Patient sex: M
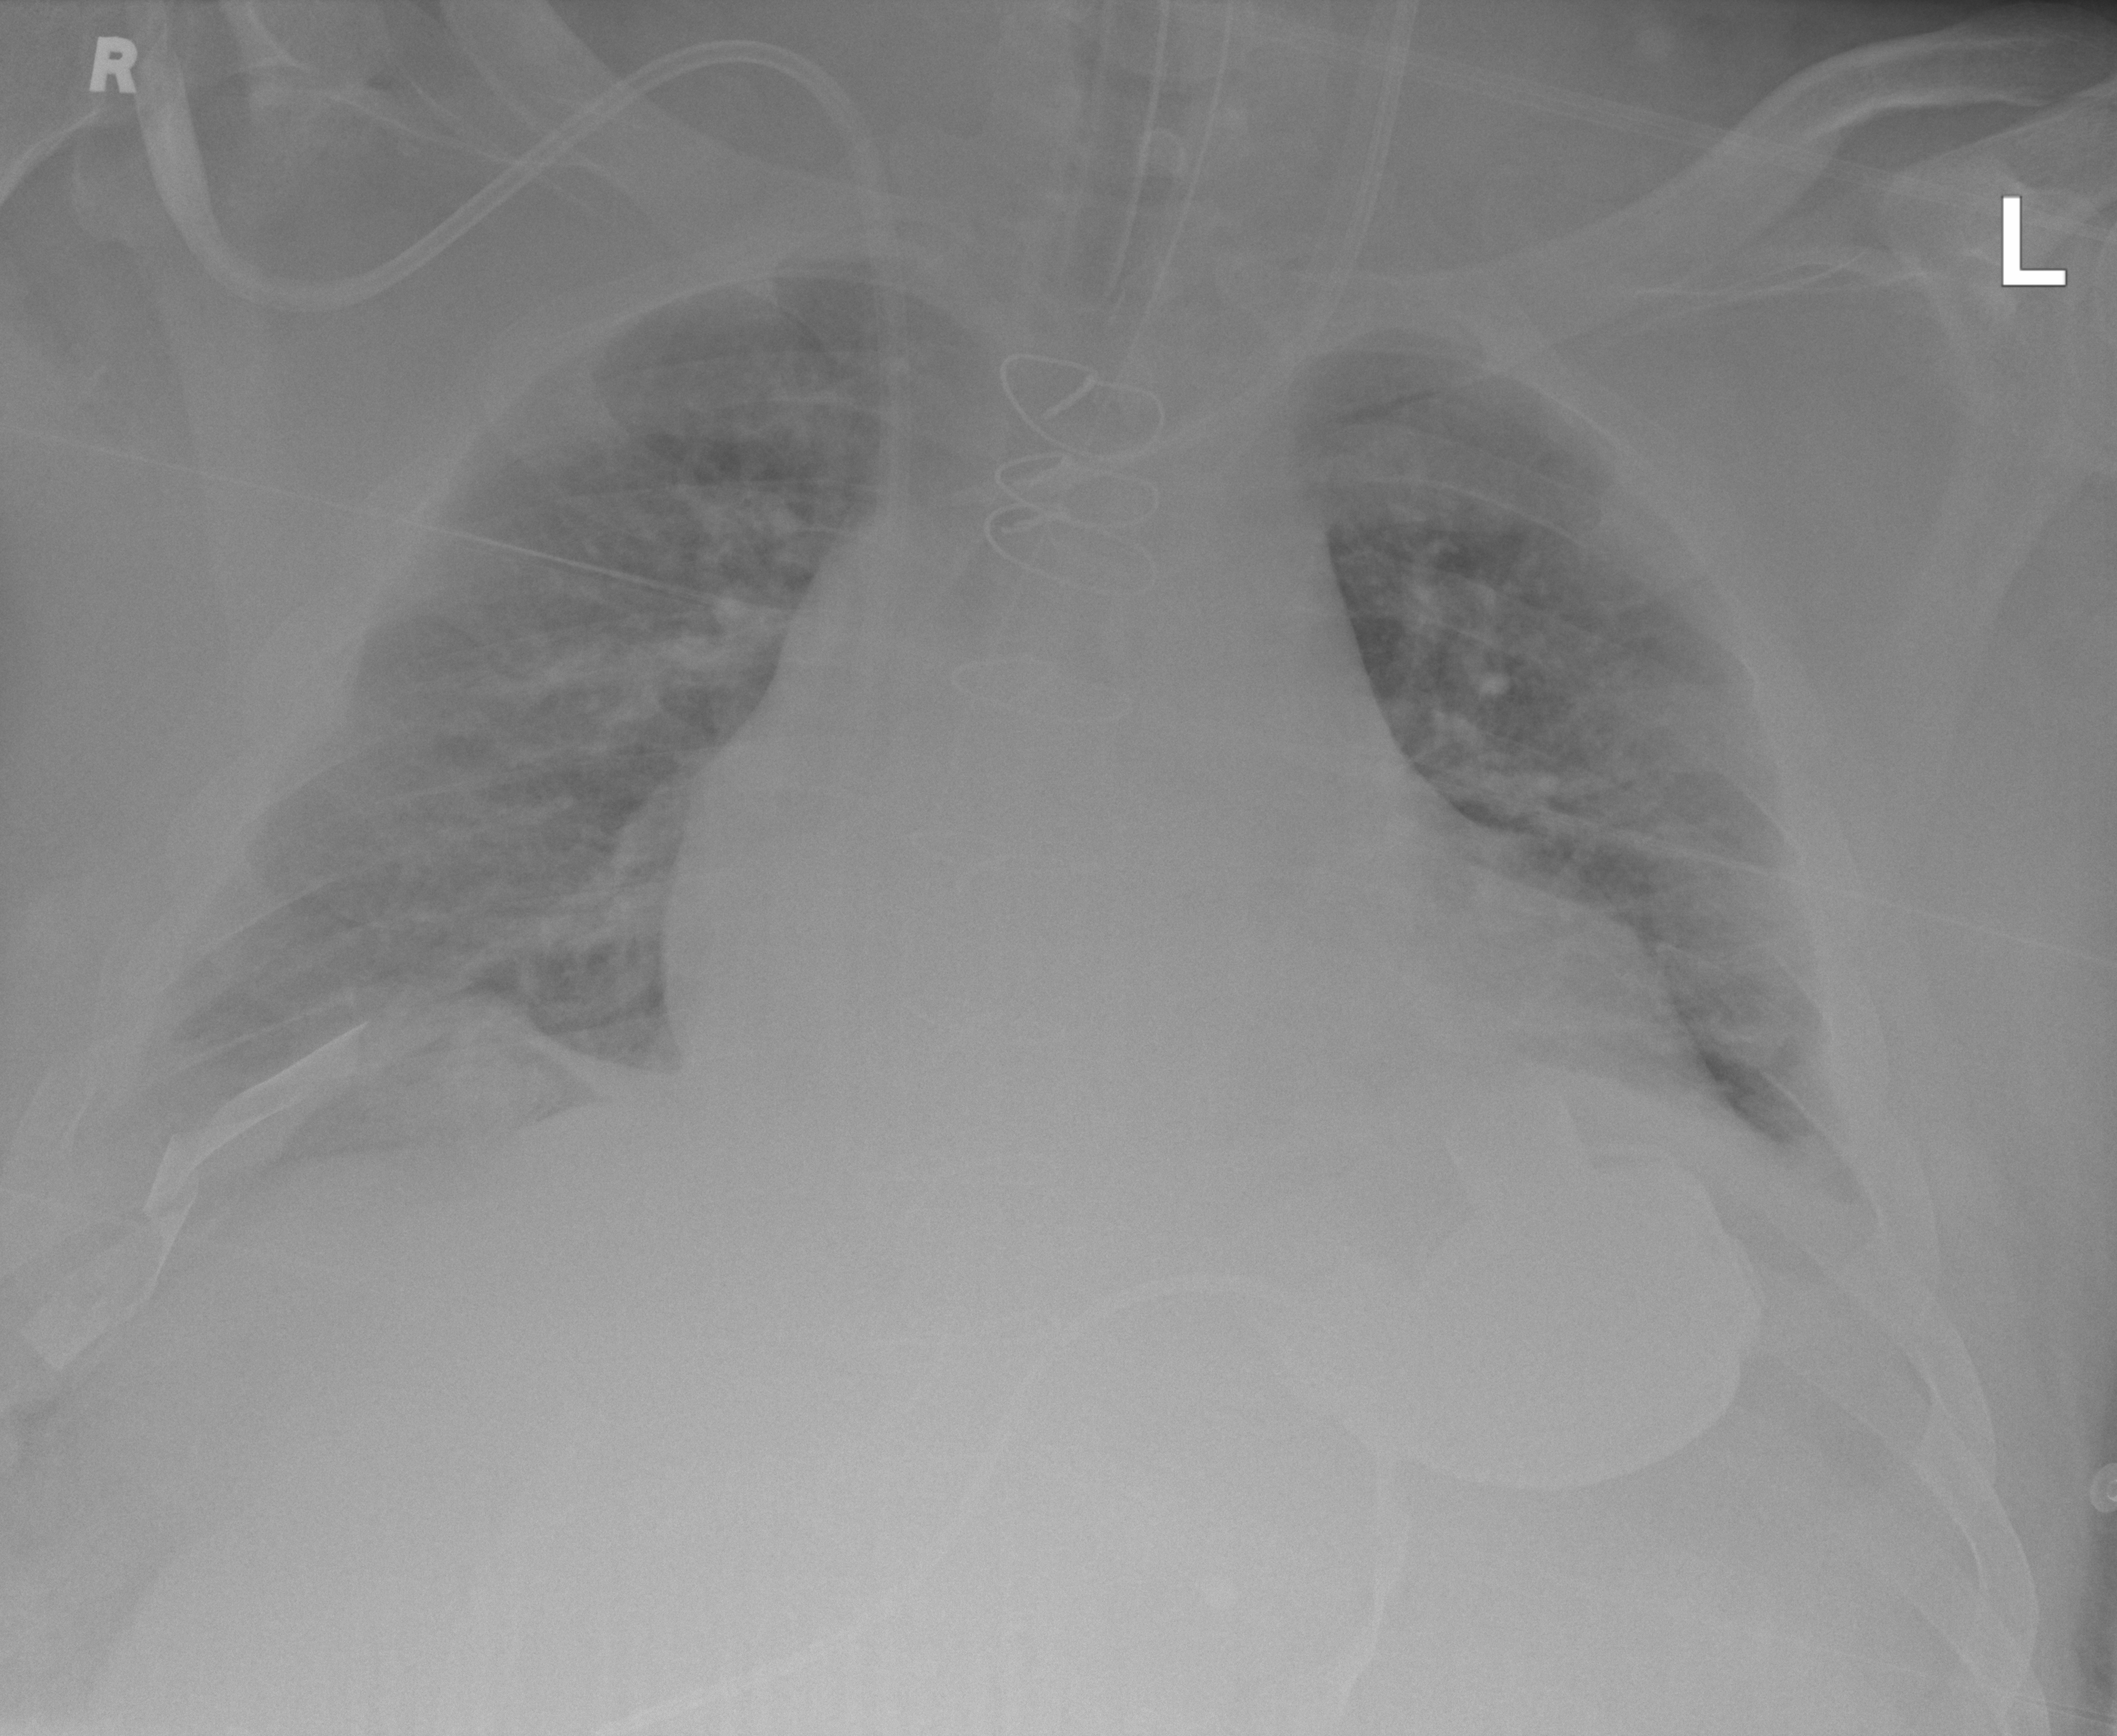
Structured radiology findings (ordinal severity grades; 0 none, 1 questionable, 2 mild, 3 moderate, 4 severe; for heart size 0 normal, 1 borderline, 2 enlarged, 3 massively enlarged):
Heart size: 2
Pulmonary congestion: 2
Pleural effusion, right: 2
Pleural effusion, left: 2
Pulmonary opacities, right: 2
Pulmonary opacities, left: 0
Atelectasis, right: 2
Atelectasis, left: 2